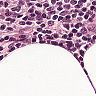
Metastatic tissue present: no